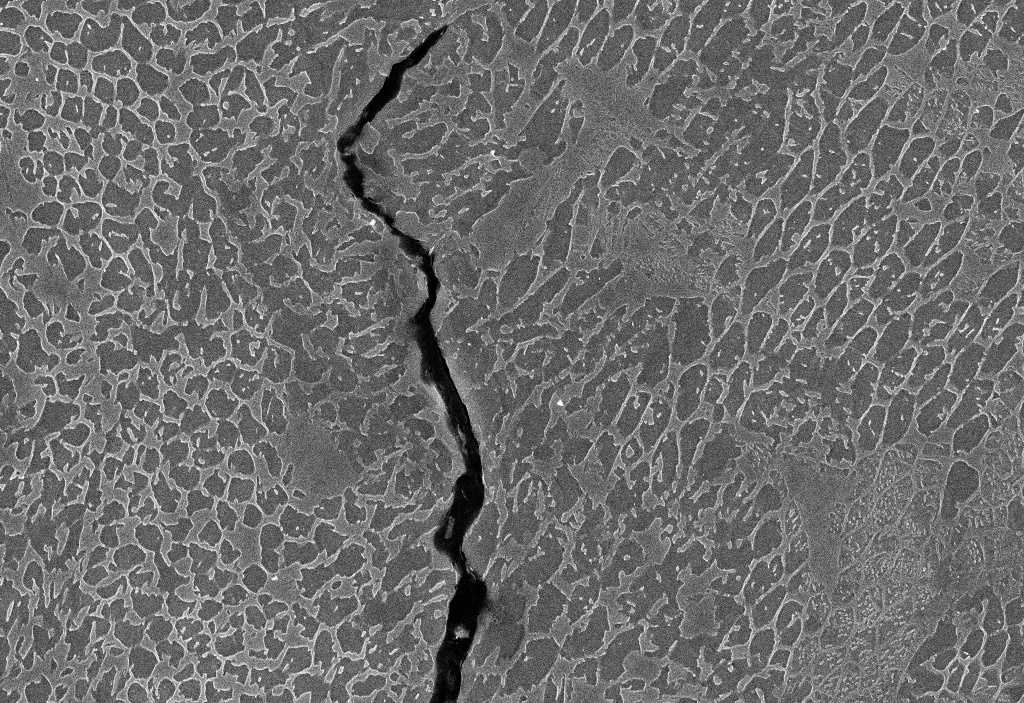
SEM micrograph, magnification: 10000x, scale bar: 2 µm
Phase areas (pixels) — Matrix: 273123; Austenite: 309767; Martensite/Austenite: 120321; Precipitate: 2250; Defect: 14411; total: 719872